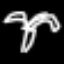
Label: palm tree